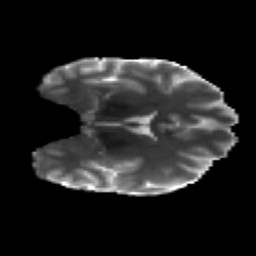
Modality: T2w
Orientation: coronal
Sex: male
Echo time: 0.114 s